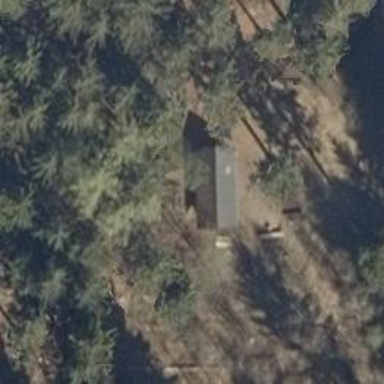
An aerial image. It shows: Picnic shelter providing place for individuals to seek refuge.